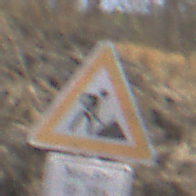
Verkehrszeichen: Arbeitsstelle
Zusatzzeichen unten: ZeitangabenMitBeschraenkungAufWochentage2
Umgebung: Outdoor, Nature
Tageszeit: Midday
Wetter: Clear
Licht: Natural
Jahreszeit: NotSpecified
Kontrast: HighContrast